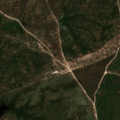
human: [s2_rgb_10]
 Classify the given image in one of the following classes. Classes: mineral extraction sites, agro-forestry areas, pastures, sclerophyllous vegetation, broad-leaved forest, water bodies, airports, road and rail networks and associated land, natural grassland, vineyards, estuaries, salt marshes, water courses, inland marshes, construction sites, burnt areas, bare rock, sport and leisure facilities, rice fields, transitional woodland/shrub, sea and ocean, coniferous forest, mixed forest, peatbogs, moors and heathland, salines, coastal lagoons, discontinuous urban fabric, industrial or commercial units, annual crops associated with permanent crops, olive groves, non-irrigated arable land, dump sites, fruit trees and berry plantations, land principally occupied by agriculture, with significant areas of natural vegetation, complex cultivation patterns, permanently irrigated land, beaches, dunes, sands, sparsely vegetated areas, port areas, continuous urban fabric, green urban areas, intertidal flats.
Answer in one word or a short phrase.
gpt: pastures, agro-forestry areas